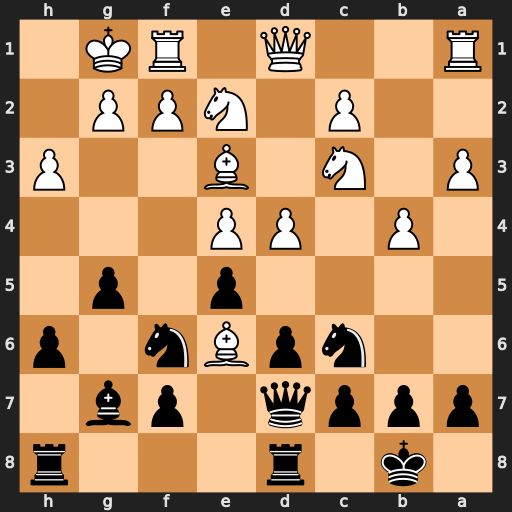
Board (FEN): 1k1r3r/pppq1pb1/2npBn1p/4p1p1/1P1PP3/P1N1B2P/2P1NPP1/R2Q1RK1
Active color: b
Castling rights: -
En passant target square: -
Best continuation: fxe6